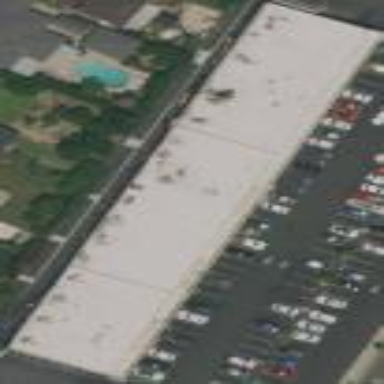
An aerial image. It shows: Retail building.